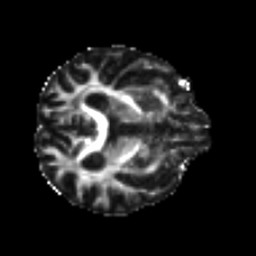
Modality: FA
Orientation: axial
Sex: female
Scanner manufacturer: ge
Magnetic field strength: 3 T
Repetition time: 7 s
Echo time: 0.08 s